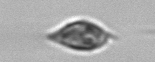
Label: Prorocentrum_triestinum